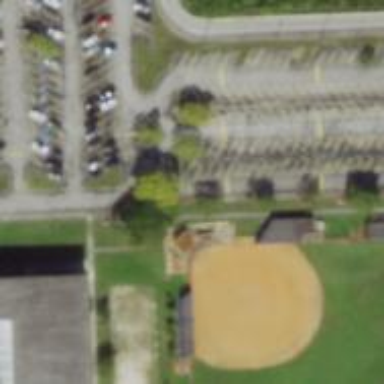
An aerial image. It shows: Bleachers on leisure land.